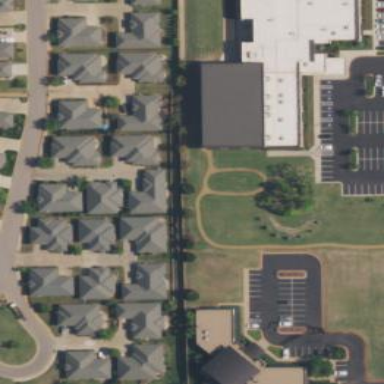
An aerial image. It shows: Community center building.